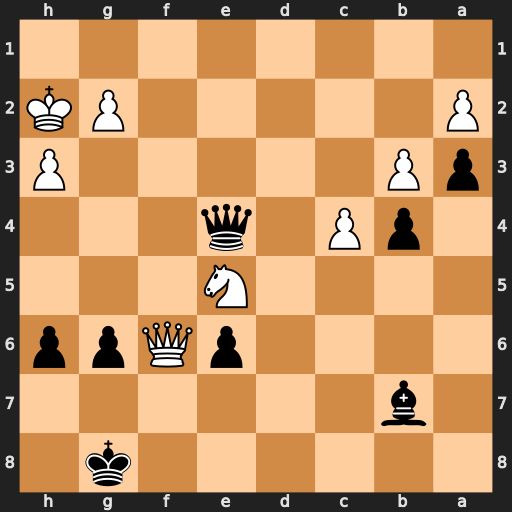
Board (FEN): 6k1/1b6/4pQpp/4N3/1pP1q3/pP5P/P5PK/8
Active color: b
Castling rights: -
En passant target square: -
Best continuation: Qxg2#